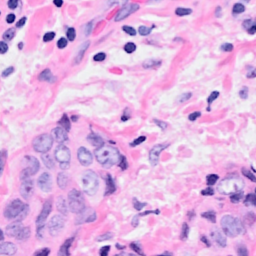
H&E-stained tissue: Breast